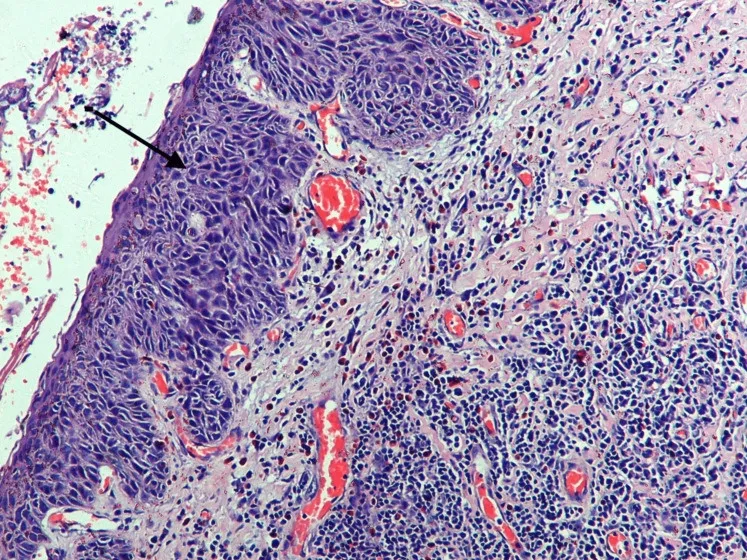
Histopathology of the conjunctival mass showing dysplastic cells involving the whole thickness of the epithelium, suggestive of OSSN. OSSN: ocular surface squamous neoplasia.
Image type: pathology (h&e)